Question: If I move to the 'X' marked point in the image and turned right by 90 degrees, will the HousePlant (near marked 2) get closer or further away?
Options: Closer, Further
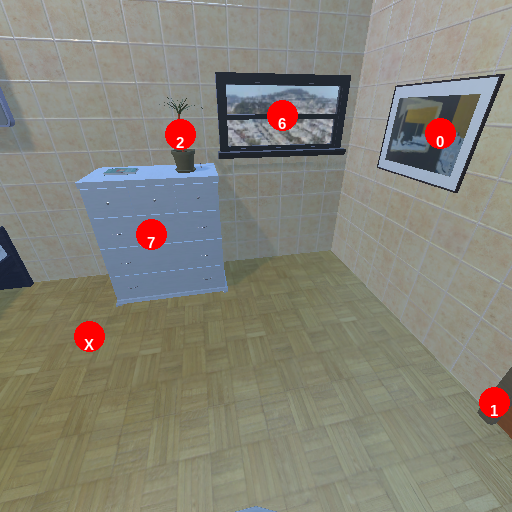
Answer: Closer